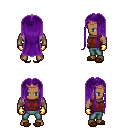
a pixel art fantasy rpg character, male body template, human, dark skin, maroon sleeveless shirt, teal pants, purple extra-long hairstyle, bronze tiara, gold gloves, brown slippers, four views (front, back, left, right), 2x2 character sprite sheet, small pixel art, hard edges, no anti-aliasing